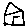
Label: house